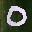
Label: 0